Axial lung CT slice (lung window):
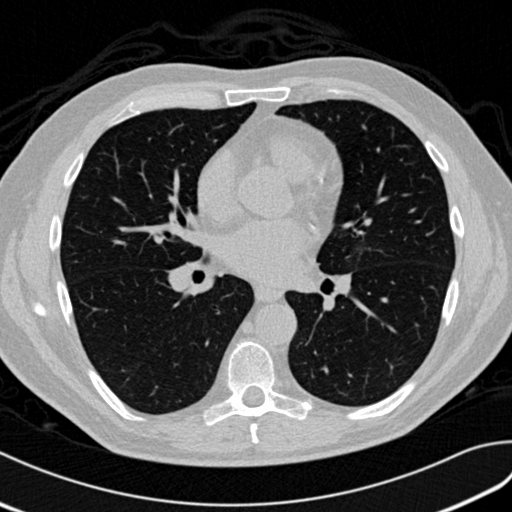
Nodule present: no